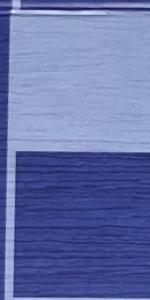
Label: Empty